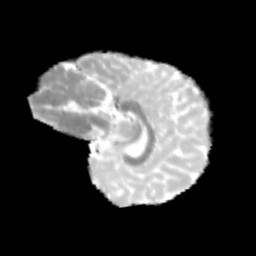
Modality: MD
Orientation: sagittal
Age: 10
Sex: male
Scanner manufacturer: siemens
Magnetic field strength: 3 T
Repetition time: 3.8 s
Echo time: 0.07 s